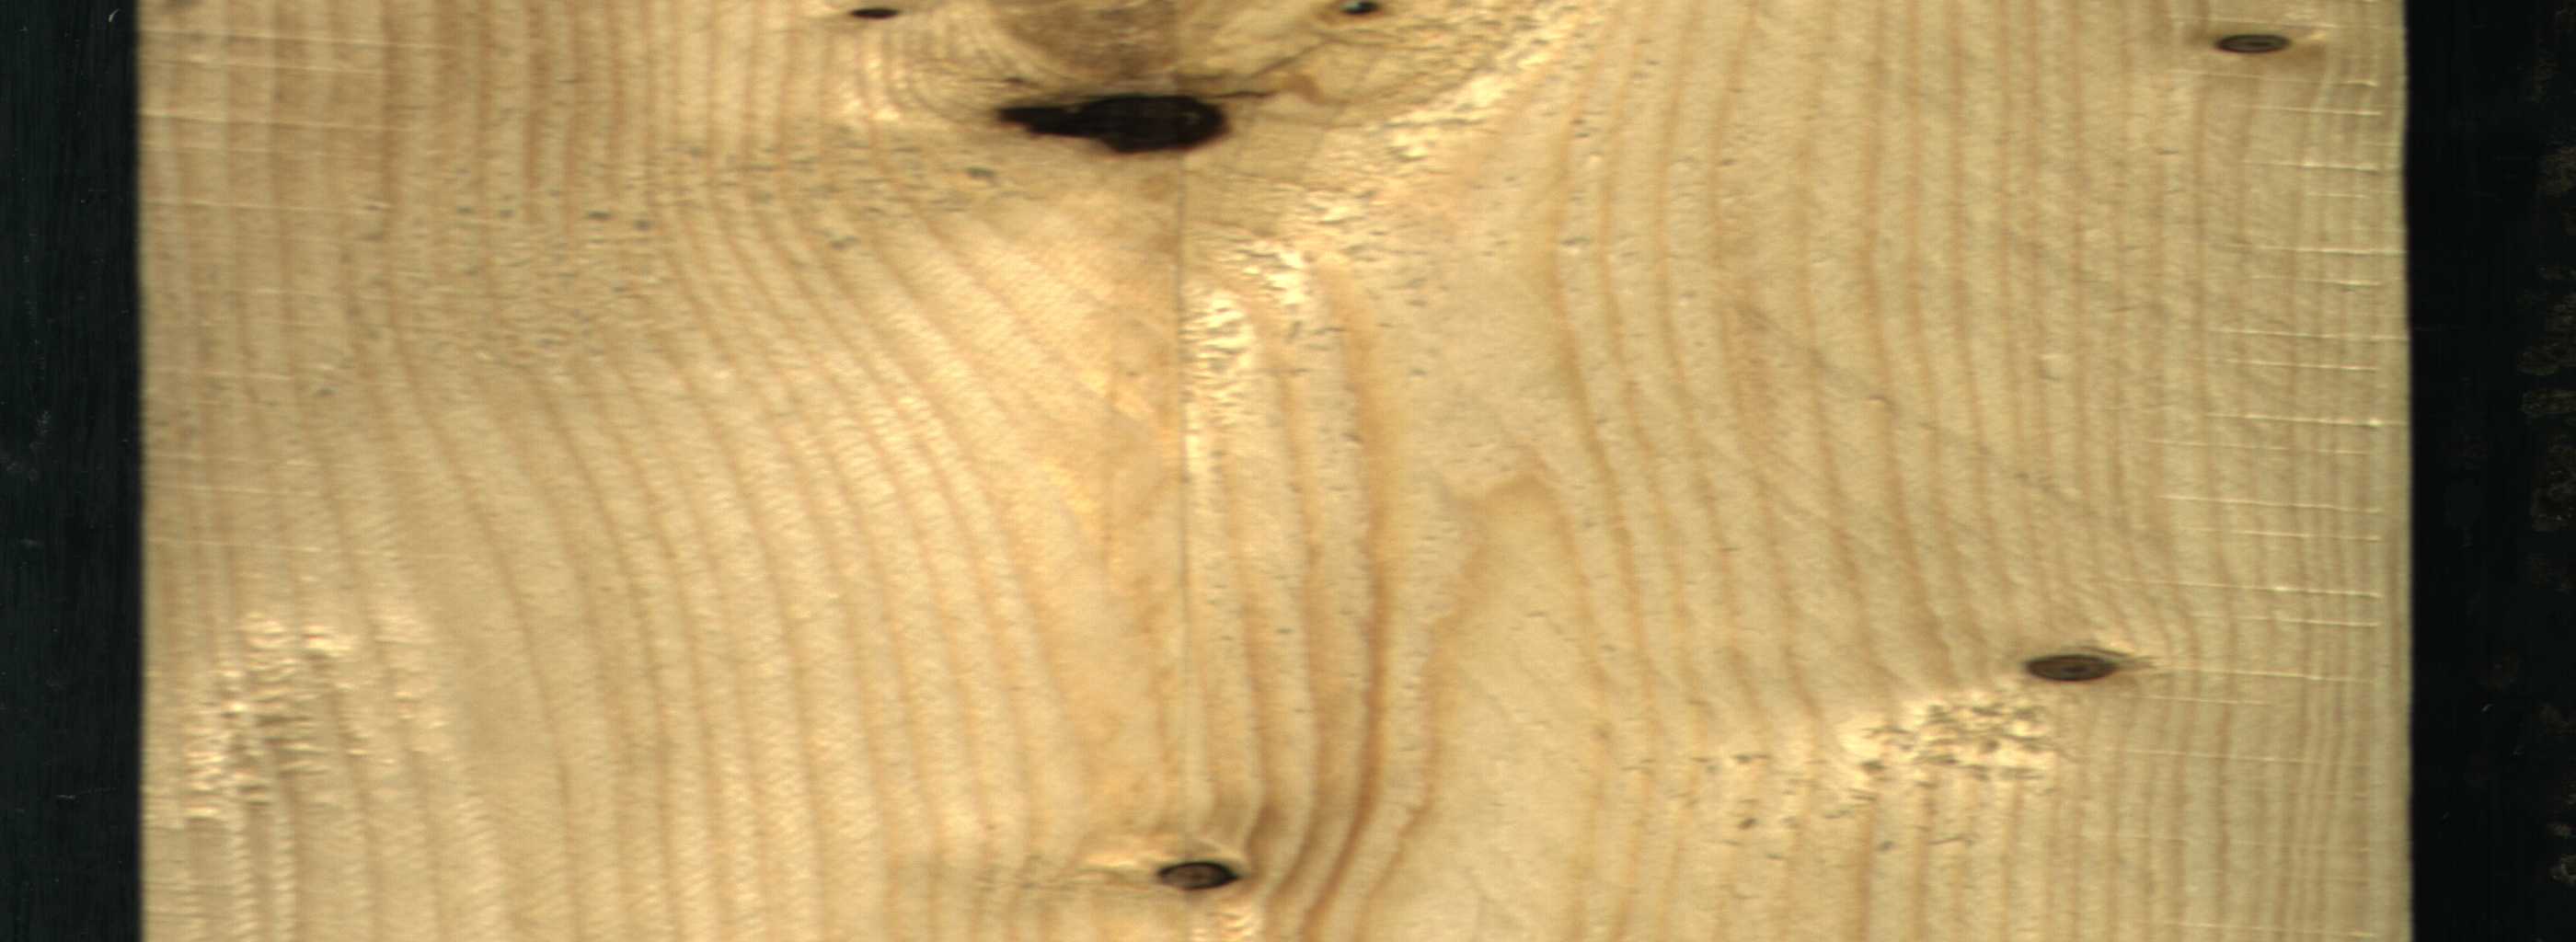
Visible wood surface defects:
Dead_Knot
Dead_Knot
Dead_Knot
Dead_Knot
Dead_Knot
Dead_Knot
Live_Knot